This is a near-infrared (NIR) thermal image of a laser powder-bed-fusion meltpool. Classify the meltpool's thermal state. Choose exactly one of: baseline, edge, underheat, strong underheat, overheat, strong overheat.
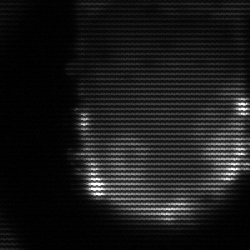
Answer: baseline